Question: Hello So i have created a JFrame with a JSpinner inside (as you can see in the picture). Right now, the BorderLabel is showing in the Jspinner (as it should) but the arrows on the JSpinner are there as a part of the entire thing instead of just the JSpinner field. I would like help to find out how to put the JSpinner arrows on the bar. Thank you.

For you who asked for code,
Also I miss stated JLabel Earlier. I meant TitledBorder
'''
import java.awt.ComponentOrientation;
import javax.swing.JFrame;
import javax.swing.JPanel;
import javax.swing.JSpinner;
import javax.swing.SpinnerModel;
import javax.swing.SpinnerNumberModel;
import javax.swing.border.CompoundBorder;
import javax.swing.border.EmptyBorder;
import javax.swing.border.TitledBorder;
public class ex extends JFrame{
public static void main(String[] args){
new ex();
}
ex(){
super("test");
setSize(200,100);
SpinnerModel sm = new SpinnerNumberModel(3,1,25,1);
JSpinner shiftIn = new JSpinner(sm);
JPanel p = new JPanel();
shiftIn.setComponentOrientation(ComponentOrientation.LEFT_TO_RIGHT);
shiftIn.setBorder(new CompoundBorder(new TitledBorder(new EmptyBorder(0,
0, 0, 0), "Shift Key"), shiftIn
.getBorder()));
p.add(shiftIn);
add(p);
setVisible(true);
}
}
'''
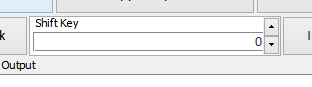
Answer: '''
shiftIn.setBorder(new CompoundBorder(
new TitledBorder(new EmptyBorder(0, 0, 0, 0), "Shift Key"),
shiftIn.getBorder()));
'''

This is not the sort of thing that a titled border was made for!
Use a 'JLabel' and put it in the 'PAGE_START' of a 'BorderLayout', put the 'JSpinner' in the 'PAGE_END'. Add that container (the panel) where the spinner is currently added. (Then add a mnemonic for the label and make it the 'label for' the spinner.)
---
This is how to use that idea inside another layout ('GridLayout' in this example)..

'''
import java.awt.*;
import javax.swing.*;
import javax.swing.border.*;
public class ex extends JFrame {
public static void main(String[] args) {
new ex();
}
ex() {
super("test");
// imagine this is actually using GridBagLayout
JPanel ui = new JPanel(new GridLayout(0, 3,4,4));
ui.setBorder(new EmptyBorder(4, 4, 4, 4));
SpinnerModel sm = new SpinnerNumberModel(3, 1, 25, 1);
JSpinner shiftIn = new JSpinner(sm);
JLabel l = new JLabel("Shift Key");
JPanel p = new JPanel(new BorderLayout());
p.add(l, BorderLayout.PAGE_START);
p.add(shiftIn, BorderLayout.PAGE_END);
add(ui);
for (int ii=0; ii<9; ii++) {
if (ii==4) {
ui.add(p);
} else {
ui.add(new JButton("Button"));
}
}
pack();
setVisible(true);
}
}
'''